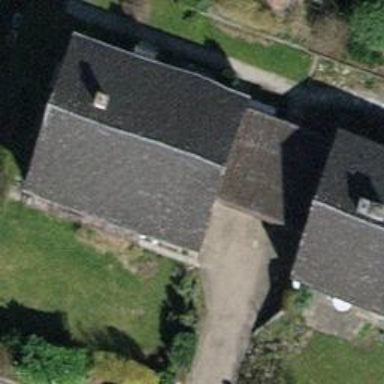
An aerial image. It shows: Building with tile roof.